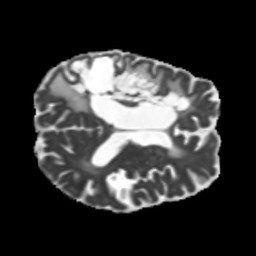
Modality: MD
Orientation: axial
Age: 56
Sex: male
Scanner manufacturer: siemens
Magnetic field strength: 3 T
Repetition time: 5.25 s
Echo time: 0.08 s